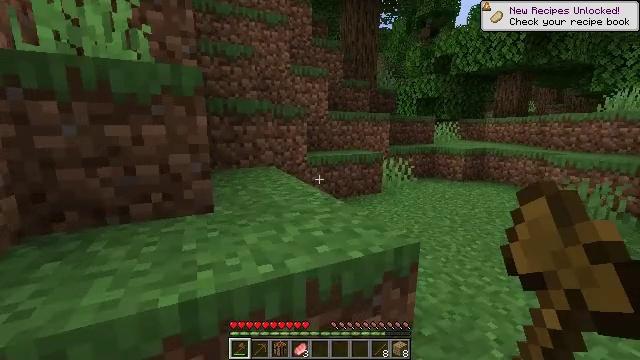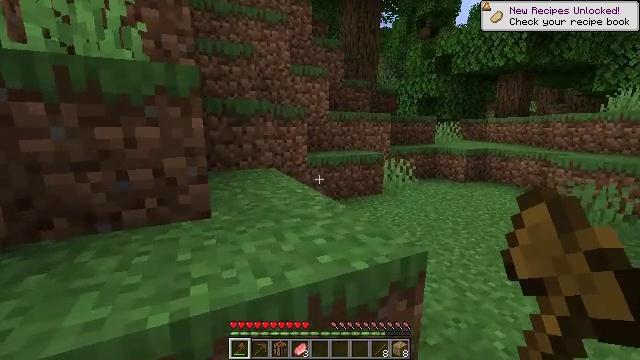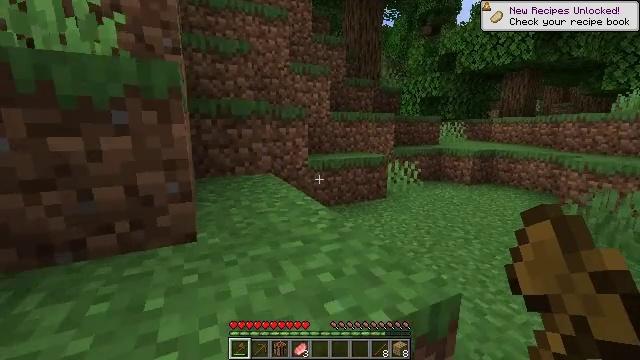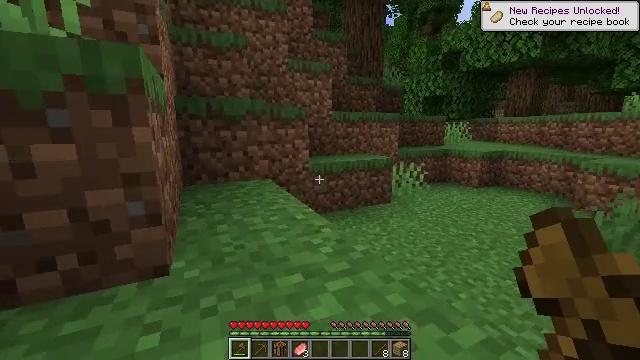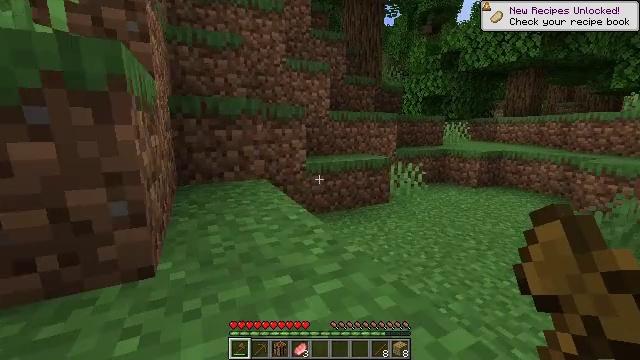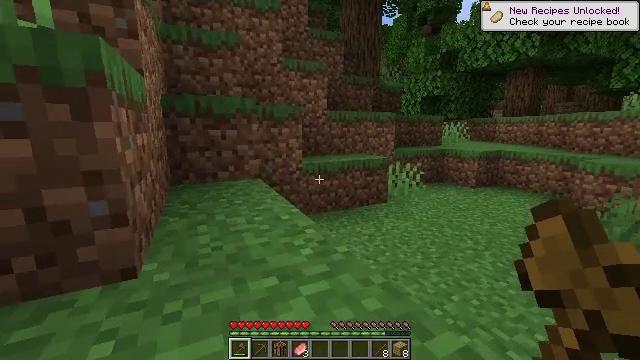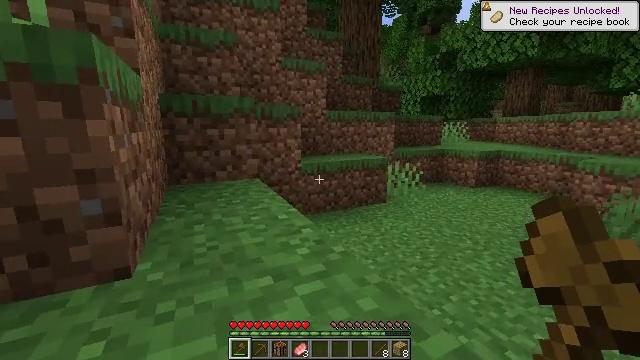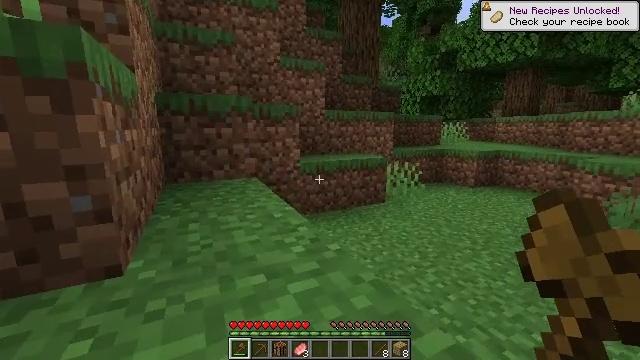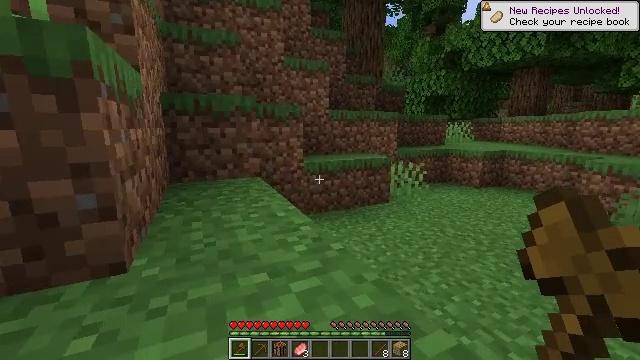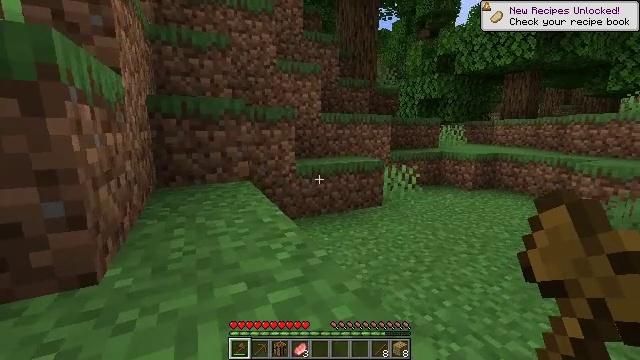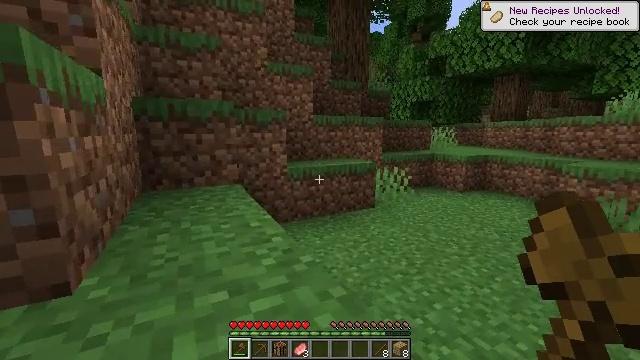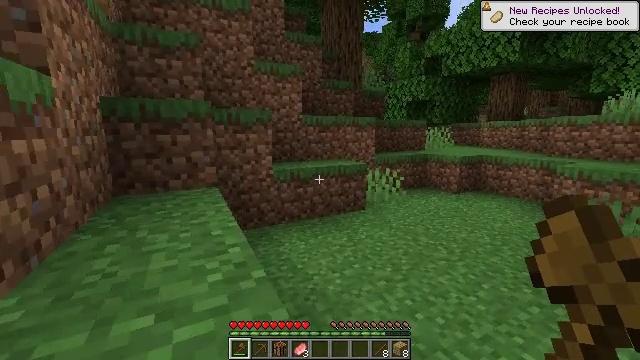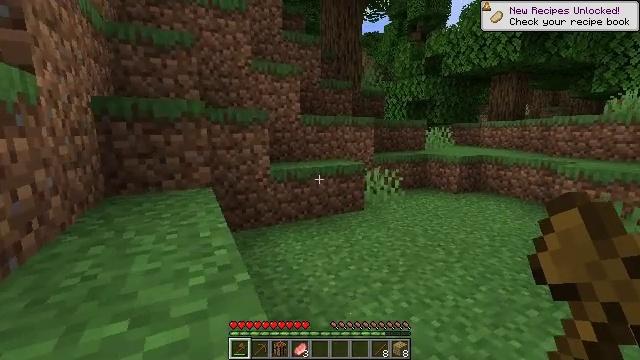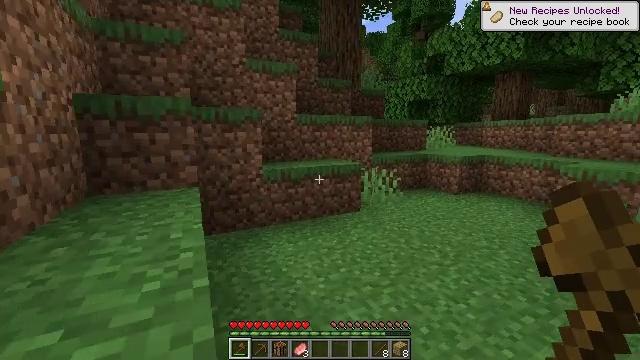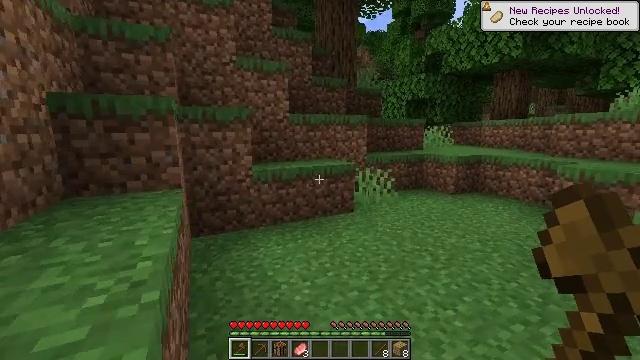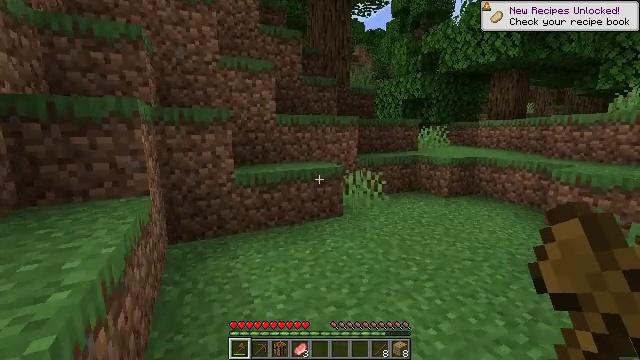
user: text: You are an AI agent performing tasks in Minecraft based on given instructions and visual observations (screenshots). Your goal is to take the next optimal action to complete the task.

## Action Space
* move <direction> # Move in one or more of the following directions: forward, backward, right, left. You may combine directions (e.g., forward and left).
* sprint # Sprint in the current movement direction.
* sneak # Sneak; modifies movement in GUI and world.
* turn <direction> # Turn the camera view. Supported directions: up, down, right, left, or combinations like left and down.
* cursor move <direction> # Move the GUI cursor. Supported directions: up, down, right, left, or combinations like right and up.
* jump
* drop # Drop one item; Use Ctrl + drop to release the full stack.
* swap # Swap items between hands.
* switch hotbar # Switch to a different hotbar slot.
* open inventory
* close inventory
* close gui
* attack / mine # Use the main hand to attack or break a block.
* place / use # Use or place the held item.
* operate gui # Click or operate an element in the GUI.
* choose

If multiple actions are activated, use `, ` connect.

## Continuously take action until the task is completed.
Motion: motion action
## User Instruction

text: Collect the poppy by clicking on it.
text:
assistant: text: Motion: move forward
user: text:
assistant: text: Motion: move forward
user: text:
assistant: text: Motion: move forward
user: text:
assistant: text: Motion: move forward
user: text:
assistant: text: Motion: no_op
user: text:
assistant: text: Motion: no_op
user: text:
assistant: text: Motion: no_op
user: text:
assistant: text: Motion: no_op
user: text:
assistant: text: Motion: move forward and move right
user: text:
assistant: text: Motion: move forward and move right, turn right
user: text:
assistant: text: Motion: move forward and move right
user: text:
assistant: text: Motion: move forward and move right
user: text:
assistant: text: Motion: move forward and move right
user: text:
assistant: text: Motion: move forward and move right
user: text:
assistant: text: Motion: move forward and move right
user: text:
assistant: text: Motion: move forward and move right
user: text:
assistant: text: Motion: move forward and move right
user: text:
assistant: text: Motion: move forward and move right
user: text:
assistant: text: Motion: move forward and move right
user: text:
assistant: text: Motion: move forward and move right
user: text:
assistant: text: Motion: move forward and move right
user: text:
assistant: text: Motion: move forward and move right
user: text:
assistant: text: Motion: move forward and move right
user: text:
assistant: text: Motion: move forward and move right
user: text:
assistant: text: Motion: move forward and move right
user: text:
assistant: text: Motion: move forward, turn up
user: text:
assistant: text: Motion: move forward
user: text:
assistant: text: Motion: move forward
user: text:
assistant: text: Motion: move forward
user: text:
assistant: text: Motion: move forward